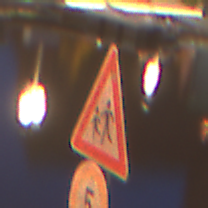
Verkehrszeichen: KinderRechts
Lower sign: Geschwindigkeit5
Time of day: Night
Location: Outdoor (Urban)
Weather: PartlyCloudy
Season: NotSpecified
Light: Artificial